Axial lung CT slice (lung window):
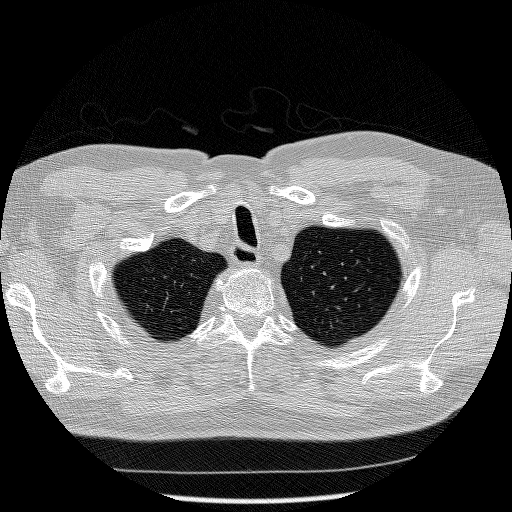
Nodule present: no